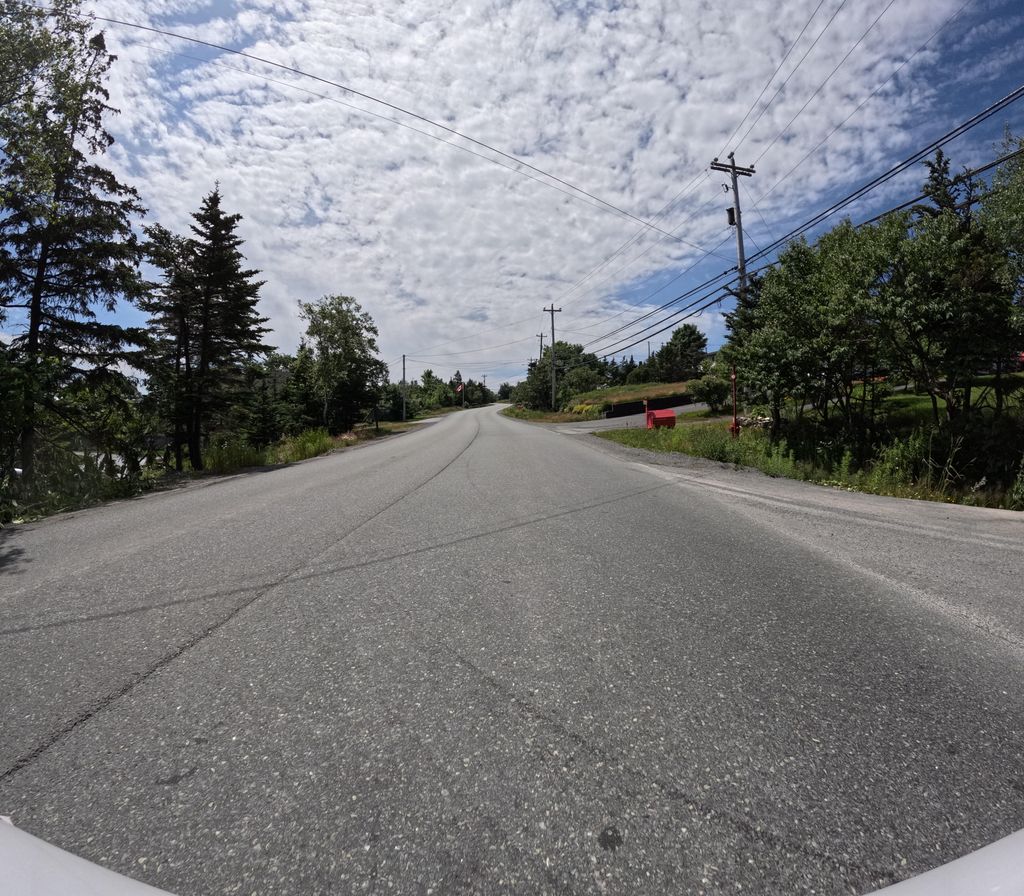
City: st_johns